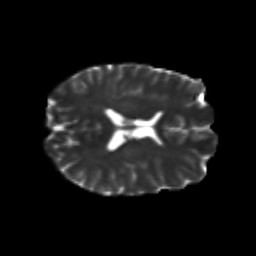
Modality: T2w
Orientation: axial
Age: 25
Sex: male
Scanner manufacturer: siemens
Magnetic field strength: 3 T
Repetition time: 3.5 s
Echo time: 0.125 s